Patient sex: F
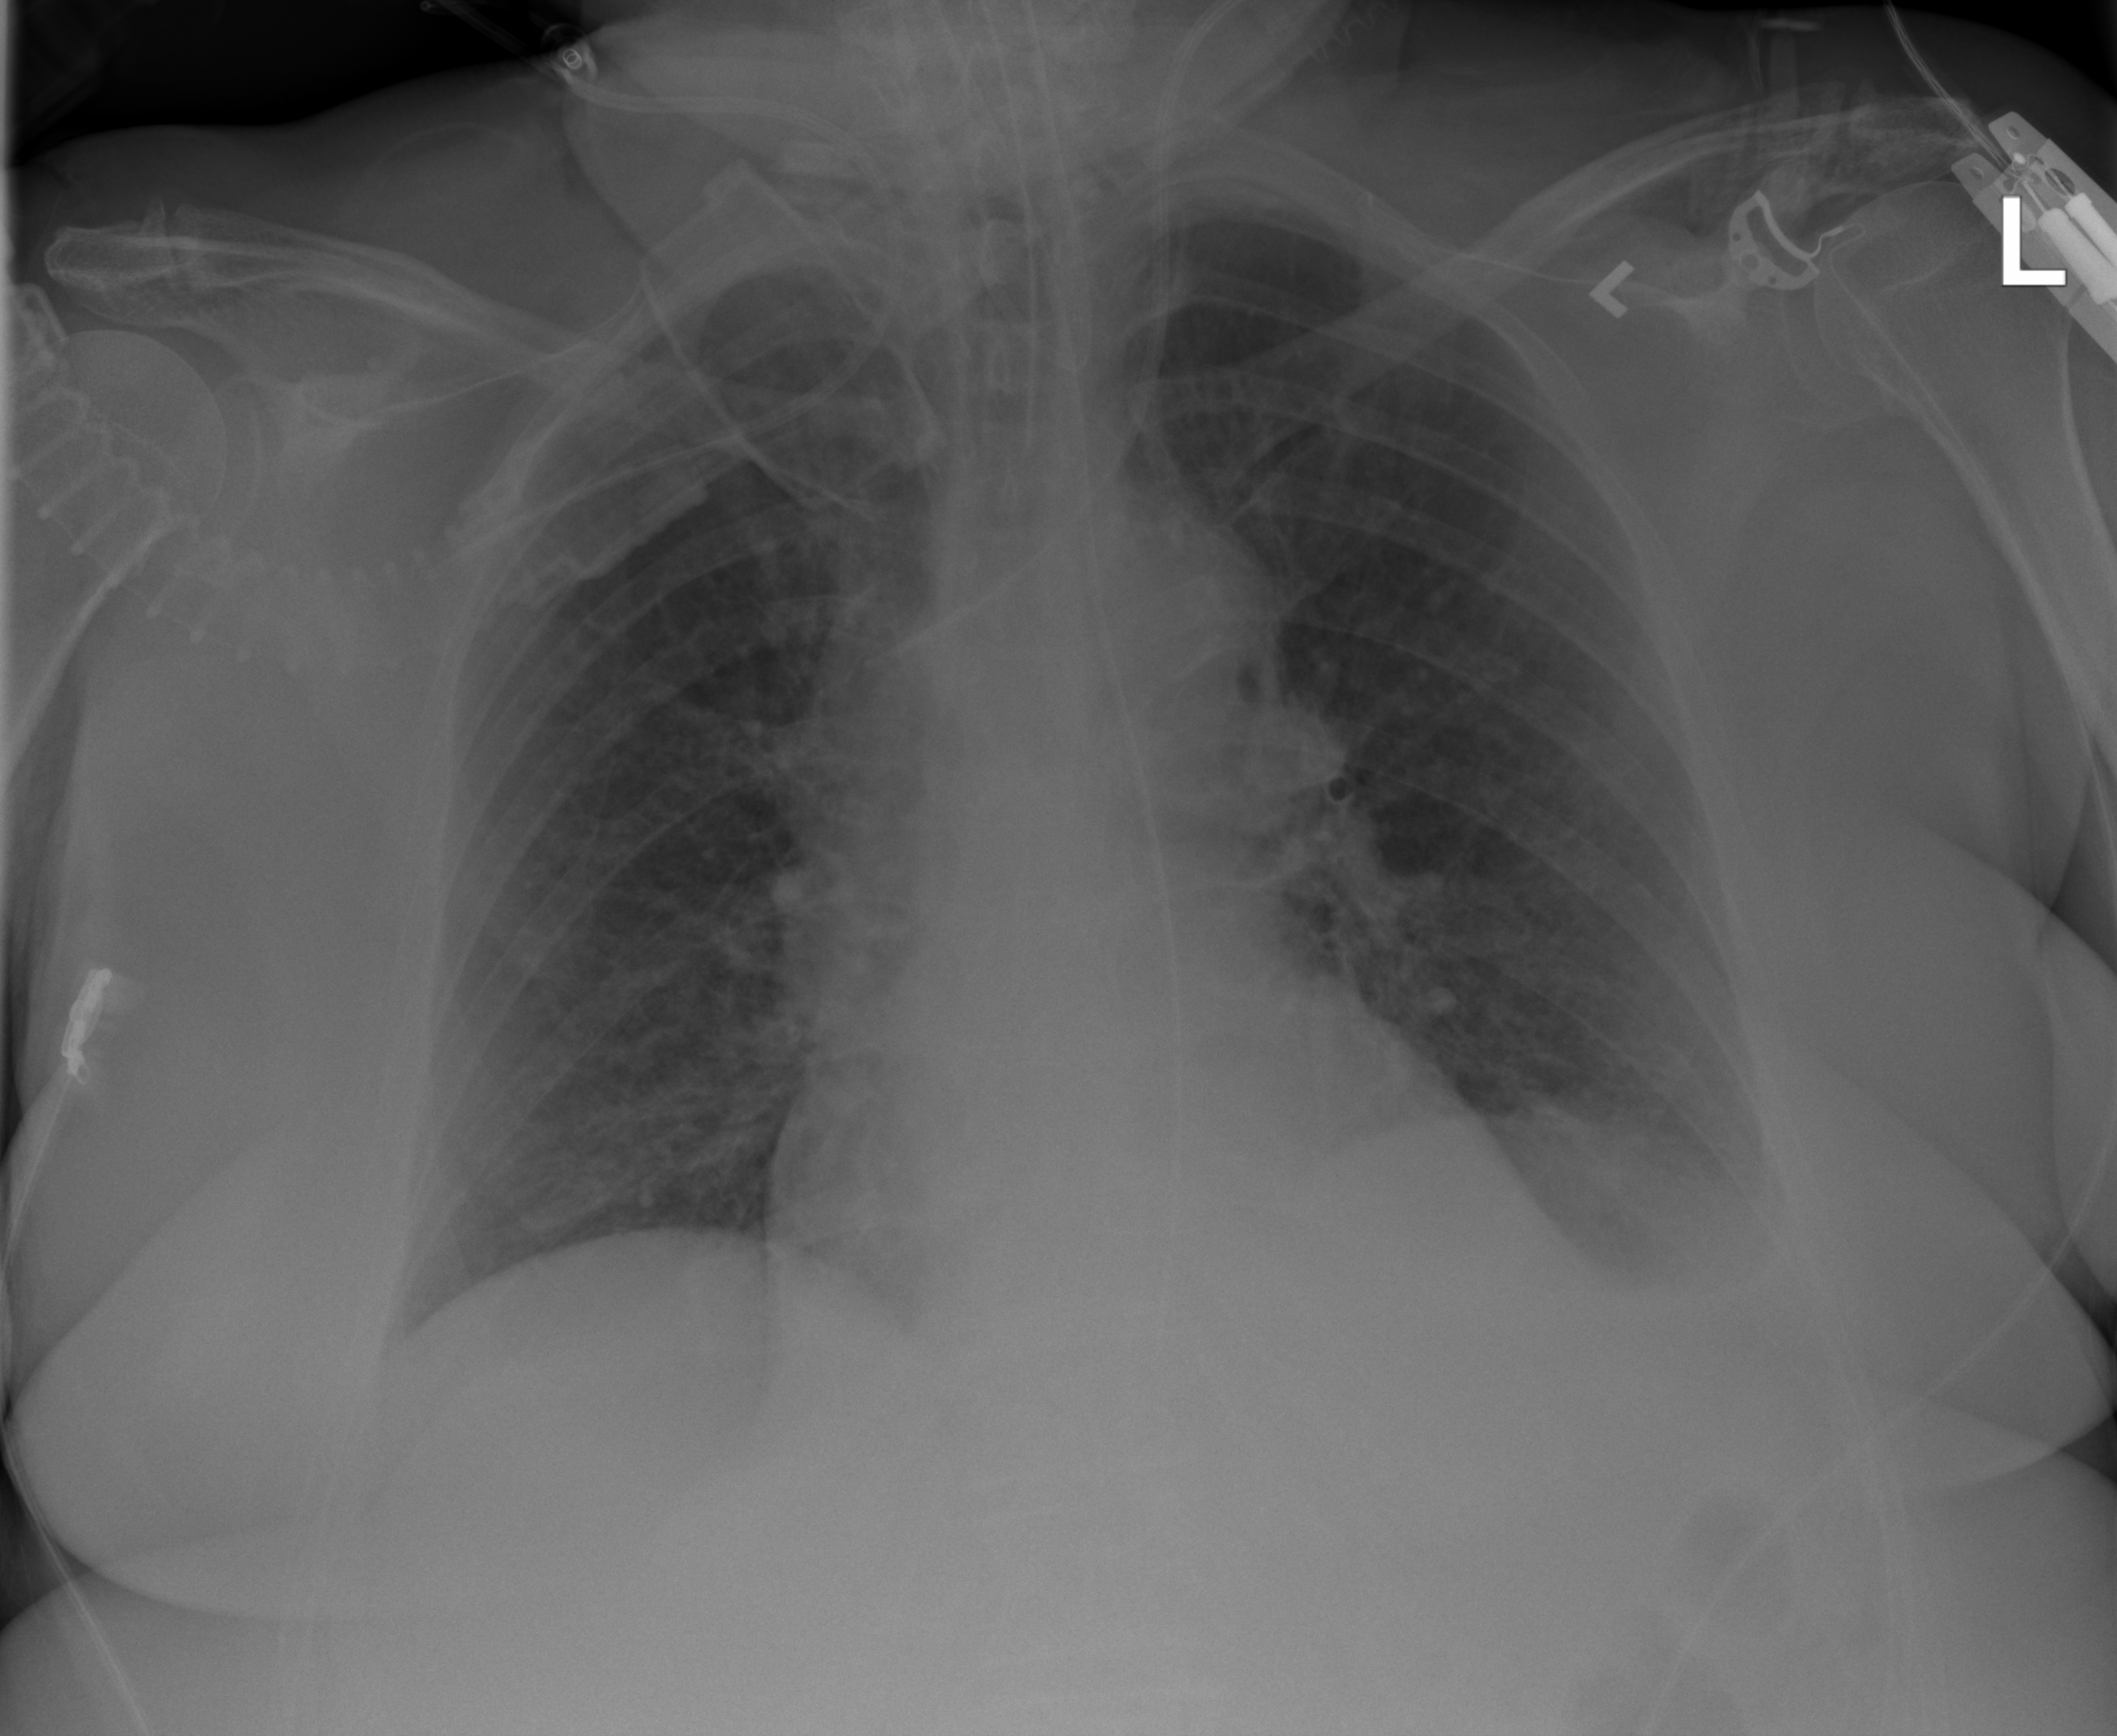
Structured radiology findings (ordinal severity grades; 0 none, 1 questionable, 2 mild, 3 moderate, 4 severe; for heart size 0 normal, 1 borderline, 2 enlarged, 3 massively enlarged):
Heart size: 1
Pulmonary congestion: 1
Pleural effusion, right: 0
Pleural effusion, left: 2
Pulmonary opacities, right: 1
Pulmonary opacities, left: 0
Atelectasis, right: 2
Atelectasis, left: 2